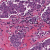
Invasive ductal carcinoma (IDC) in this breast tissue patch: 1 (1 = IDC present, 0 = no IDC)